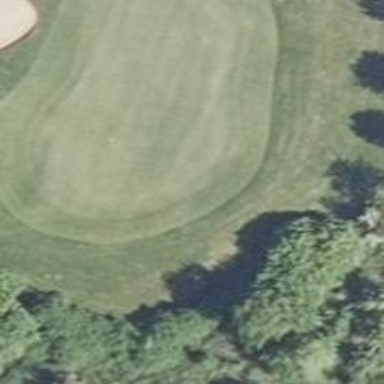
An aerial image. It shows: Golf green.